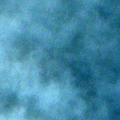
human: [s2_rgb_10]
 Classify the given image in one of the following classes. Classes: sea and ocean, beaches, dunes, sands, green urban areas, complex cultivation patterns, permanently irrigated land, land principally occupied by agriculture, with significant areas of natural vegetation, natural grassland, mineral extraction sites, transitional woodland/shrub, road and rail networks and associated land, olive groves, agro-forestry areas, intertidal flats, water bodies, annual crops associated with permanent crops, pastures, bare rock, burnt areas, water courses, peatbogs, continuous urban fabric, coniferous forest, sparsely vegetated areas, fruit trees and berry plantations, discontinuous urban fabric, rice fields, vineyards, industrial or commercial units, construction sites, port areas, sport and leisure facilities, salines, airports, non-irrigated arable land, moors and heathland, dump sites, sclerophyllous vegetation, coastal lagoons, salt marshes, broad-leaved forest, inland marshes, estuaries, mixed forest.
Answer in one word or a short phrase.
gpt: sea and ocean